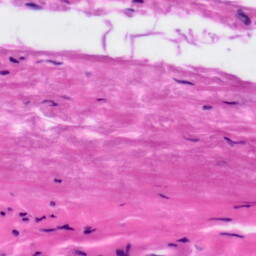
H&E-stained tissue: Tonsil